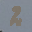
Label: 2